Question: '''
div.task_finished { background-color:#6b86a6; }
div.task_pending_execute { background-color:#93b8e2; }
div.task_cancelled { background-color:#ff9966; }
div.task { background-color:#ffffcc; }
'''
Now I want to print this
'''
<div class="legend-container">
<div class="legend">
<div class="task_pending_execute"></div>
<div class="legend-text">Executing</div>
</div>
<div class="legend">
<div class="task_cancelled"></div>
<div class="legend-text">Finished</div>
</div>
...
</div>
'''

For IE graph is rendered as image.
User browser set not to print 'background-color' by default, but that's inacceptable in this concrete situation
I still don't want to subsitute 'color' div's here by images.
What css property should I use instead?
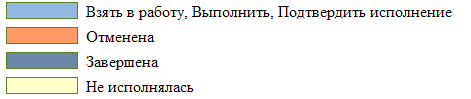
Answer: You can try using a colored border, something like this:
'''
div.task_finished { border-left:#6b86a6 solid 100px; height: 1em; }
'''
However, I'm not sure if IE considers borders as background or foreground when printing.
[EDIT: another idea]
Another solution would be to use <URL> color.
'''
<div>&#x2588;&#x2588;&#x2588;&#x2588;&#x2588;</div>
<div>#####</div>
'''
However, this will fail on systems without proper unicode support, or without correct fonts.
Also, it will give you little control about what is the width of the legend, because different fonts have different widths. (maybe CSS '@font' can help you solve this, but I'm not sure)
Finally, maybe there are visible "seams" between each character, depending on the font. (this might be "fixed" by setting a negative 'letter-spacing')